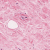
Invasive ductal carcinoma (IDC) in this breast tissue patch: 0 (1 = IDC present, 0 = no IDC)